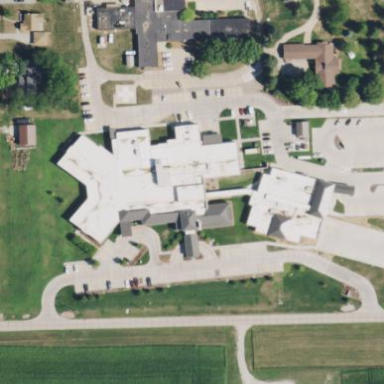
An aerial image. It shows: Hospital providing healthcare services.